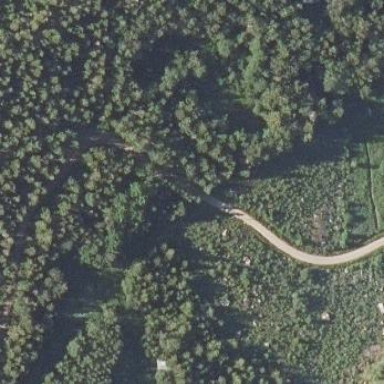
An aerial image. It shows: Forest area.